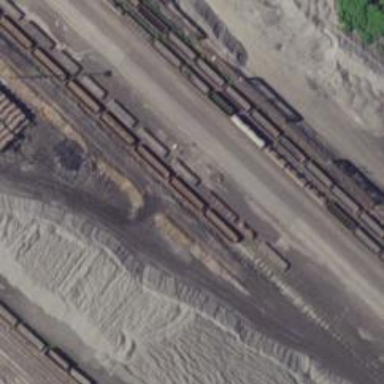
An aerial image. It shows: Rail spur service.